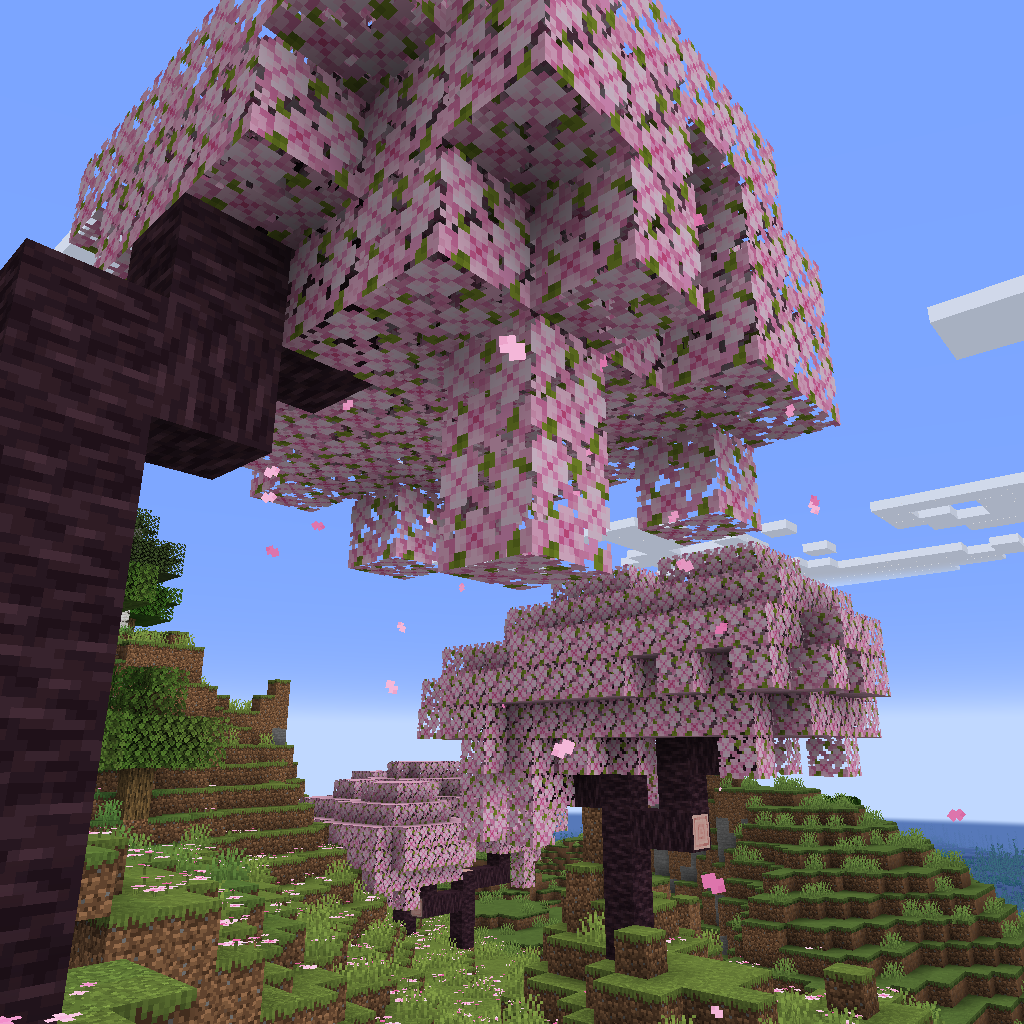
pink cherry grove trees